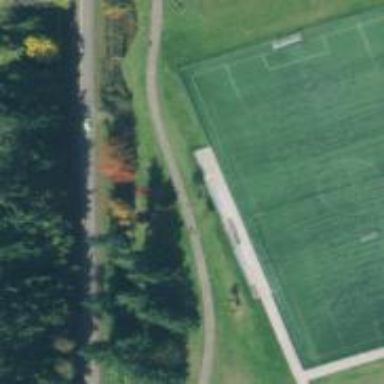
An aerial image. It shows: Bleachers on leisure land.